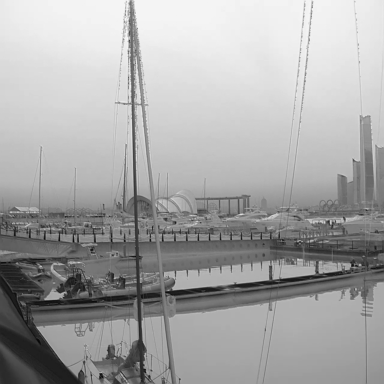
There are three canoes in the infrared image.